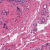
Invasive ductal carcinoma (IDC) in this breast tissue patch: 0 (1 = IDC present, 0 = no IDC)